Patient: sex M, age 72
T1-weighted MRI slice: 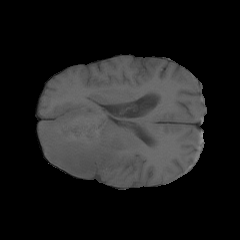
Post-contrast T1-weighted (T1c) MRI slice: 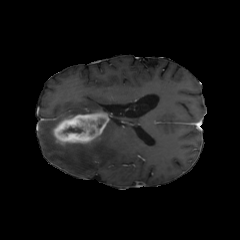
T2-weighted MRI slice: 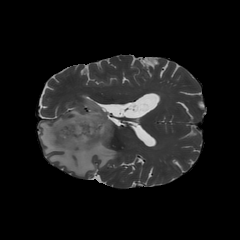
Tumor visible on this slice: yes
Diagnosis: Glioblastoma, IDH-wildtype
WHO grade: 4